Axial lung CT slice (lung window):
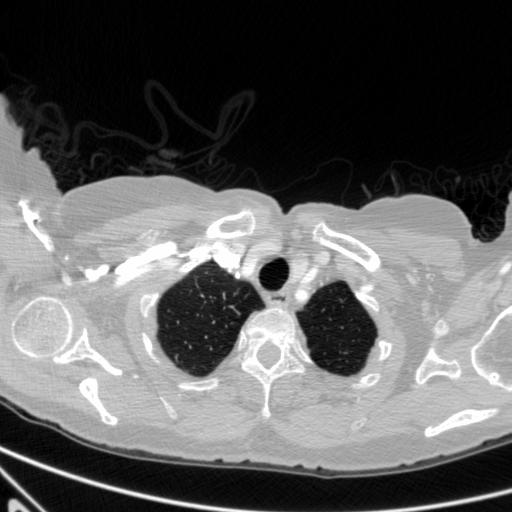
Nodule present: no